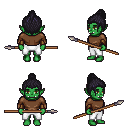
a pixel art fantasy rpg character, female body template, orc, green skin, brown long-sleeve shirt, white pants, raven short topknot hairstyle, cloth bracers, spear, four views (front, back, left, right), 2x2 character sprite sheet, small pixel art, hard edges, no anti-aliasing